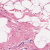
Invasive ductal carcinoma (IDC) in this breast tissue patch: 0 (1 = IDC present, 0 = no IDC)